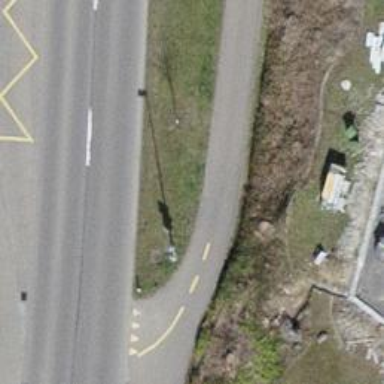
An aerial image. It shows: Cycleway.